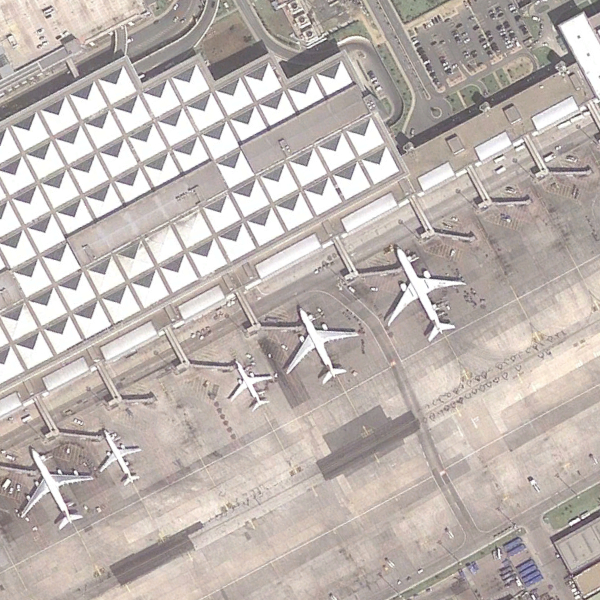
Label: Airport